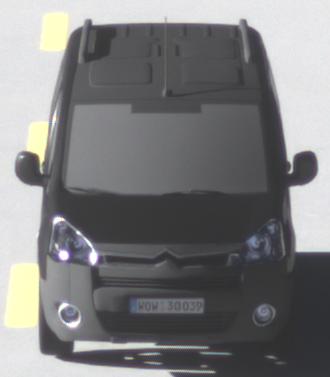
Make: Citroen
Model: Berlingo Kombi VTi 120
Detailed model: Berlingo (II) Kombi
Model produced from: 2009/12
Model produced until: 2012/03
Doors: 5
Color: black
Road condition: dry road
Daytime: morning or afternoon
Contrast: high contrast